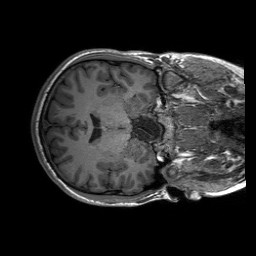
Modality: T1w
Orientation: axial